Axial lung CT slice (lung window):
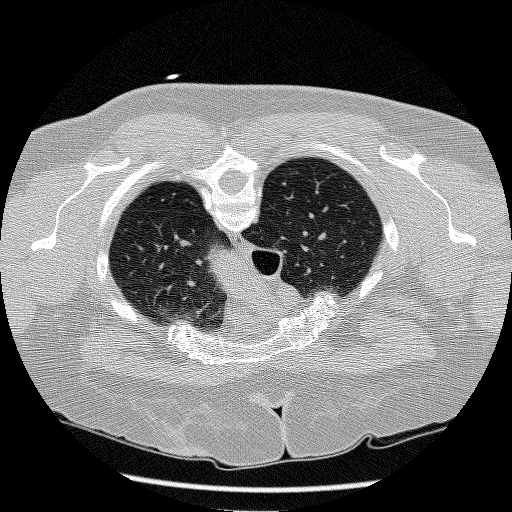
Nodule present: no